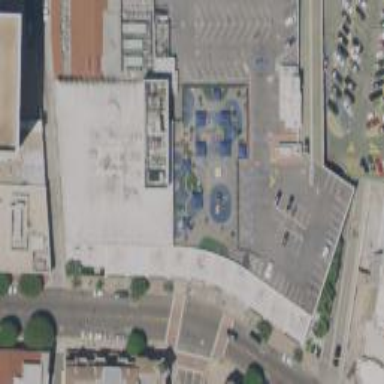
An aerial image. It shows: Rooftop parking area.